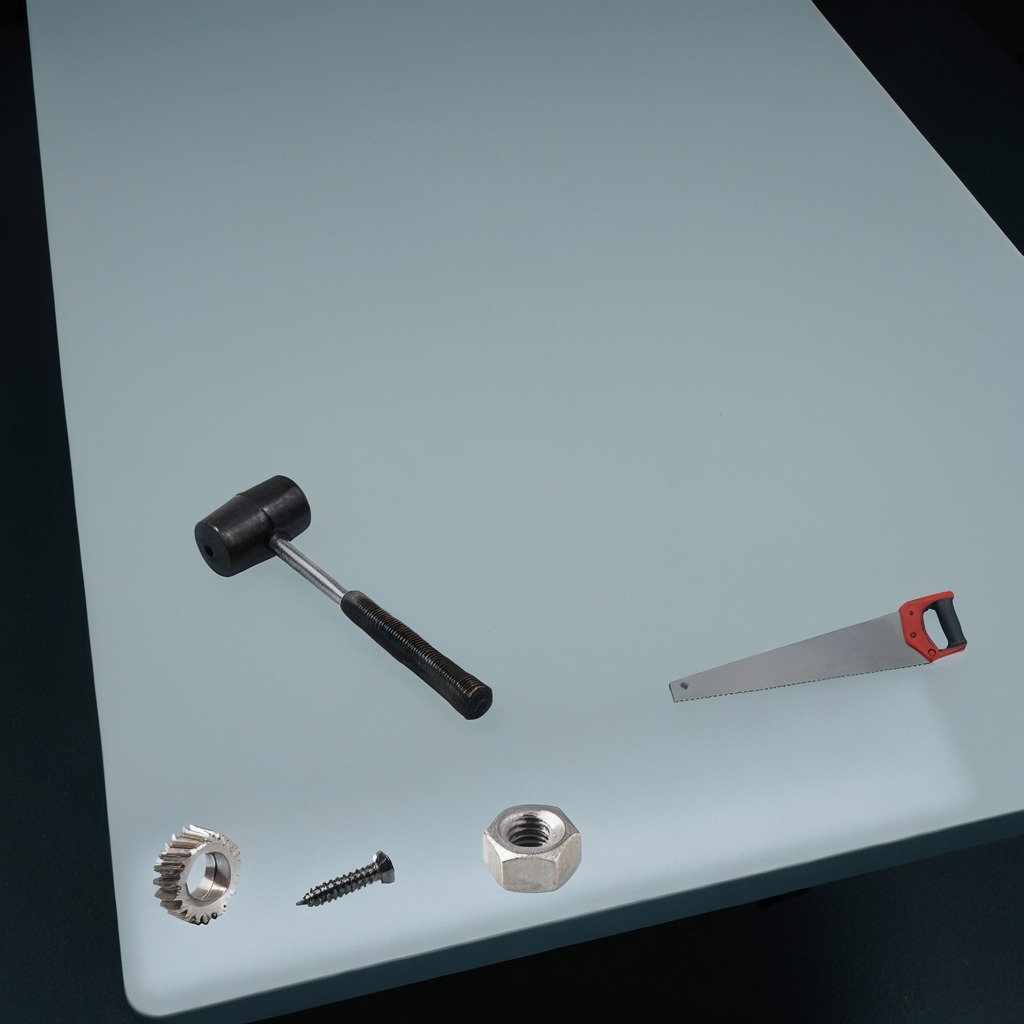
A steel gear with teeth, a hammer, a metal machine screw, a handheld metal saw, and a metal nut are lying on the clean empty table in a railway signal maintenance room lit by harsh overhead fluorescents.